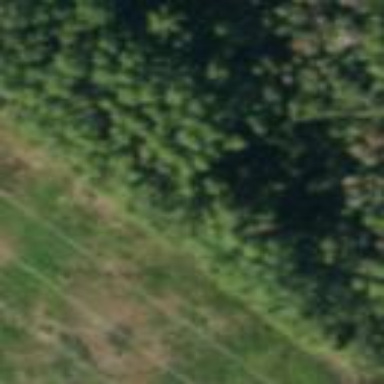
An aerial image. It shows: Forest area dominated by needle-leaved trees.